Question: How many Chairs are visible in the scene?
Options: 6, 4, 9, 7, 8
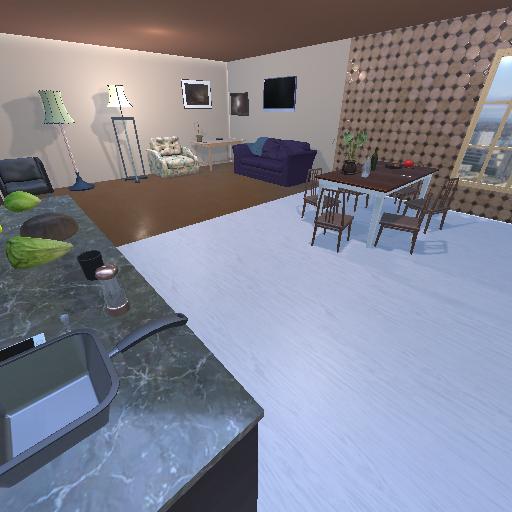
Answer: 6